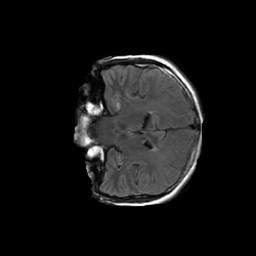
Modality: FLAIR
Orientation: coronal
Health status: ill
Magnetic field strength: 3 T